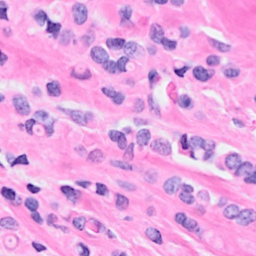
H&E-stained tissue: Breast